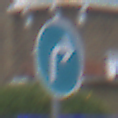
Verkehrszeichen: VorgeschriebeneFahrtrichtungRechts
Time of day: MorningAfternoon
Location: Outdoor (Urban)
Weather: Overcast
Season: NotSpecified
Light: Natural